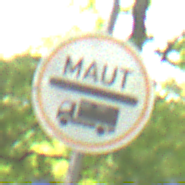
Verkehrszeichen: Mautpflicht
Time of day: MorningAfternoon
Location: Outdoor (RoadRail)
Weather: Clear
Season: NotSpecified
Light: Natural